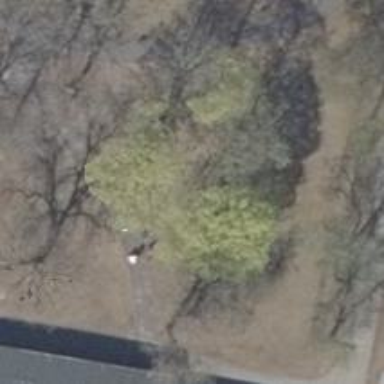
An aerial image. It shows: Semi-evergreen broadleaved tree.